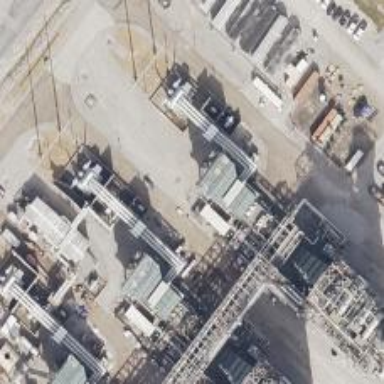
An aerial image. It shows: Gas turbine generator.